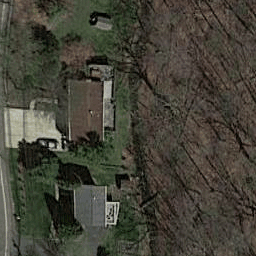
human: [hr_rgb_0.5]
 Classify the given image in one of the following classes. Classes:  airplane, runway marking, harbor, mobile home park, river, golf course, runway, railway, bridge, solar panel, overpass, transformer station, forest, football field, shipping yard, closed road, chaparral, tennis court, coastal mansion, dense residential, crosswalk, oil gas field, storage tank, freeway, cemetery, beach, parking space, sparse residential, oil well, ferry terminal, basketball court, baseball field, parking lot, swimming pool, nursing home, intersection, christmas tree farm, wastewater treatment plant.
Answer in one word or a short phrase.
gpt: sparse residential